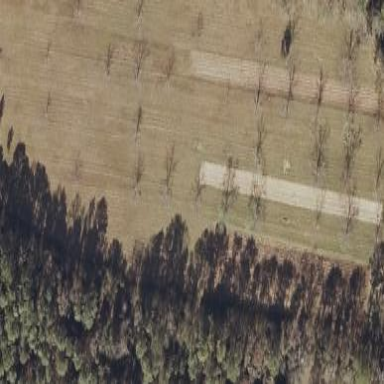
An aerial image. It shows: Orchard.